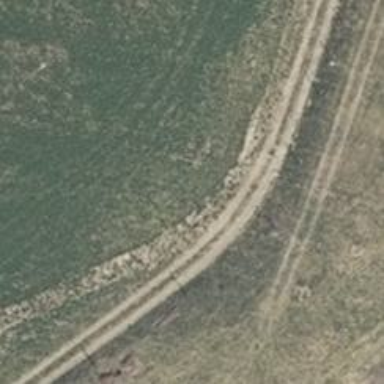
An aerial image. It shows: Track road.